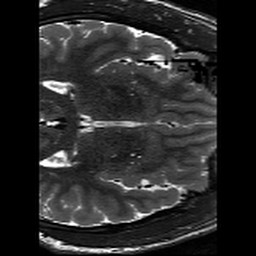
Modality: T2w
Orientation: axial